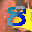
Label: 8